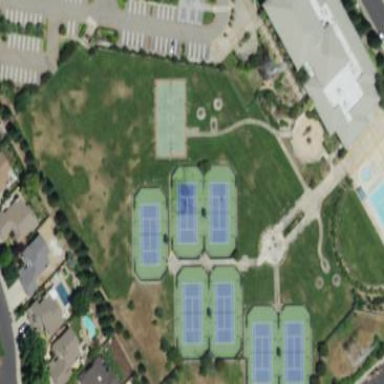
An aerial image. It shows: Commercial area with tennis court and fitness center.